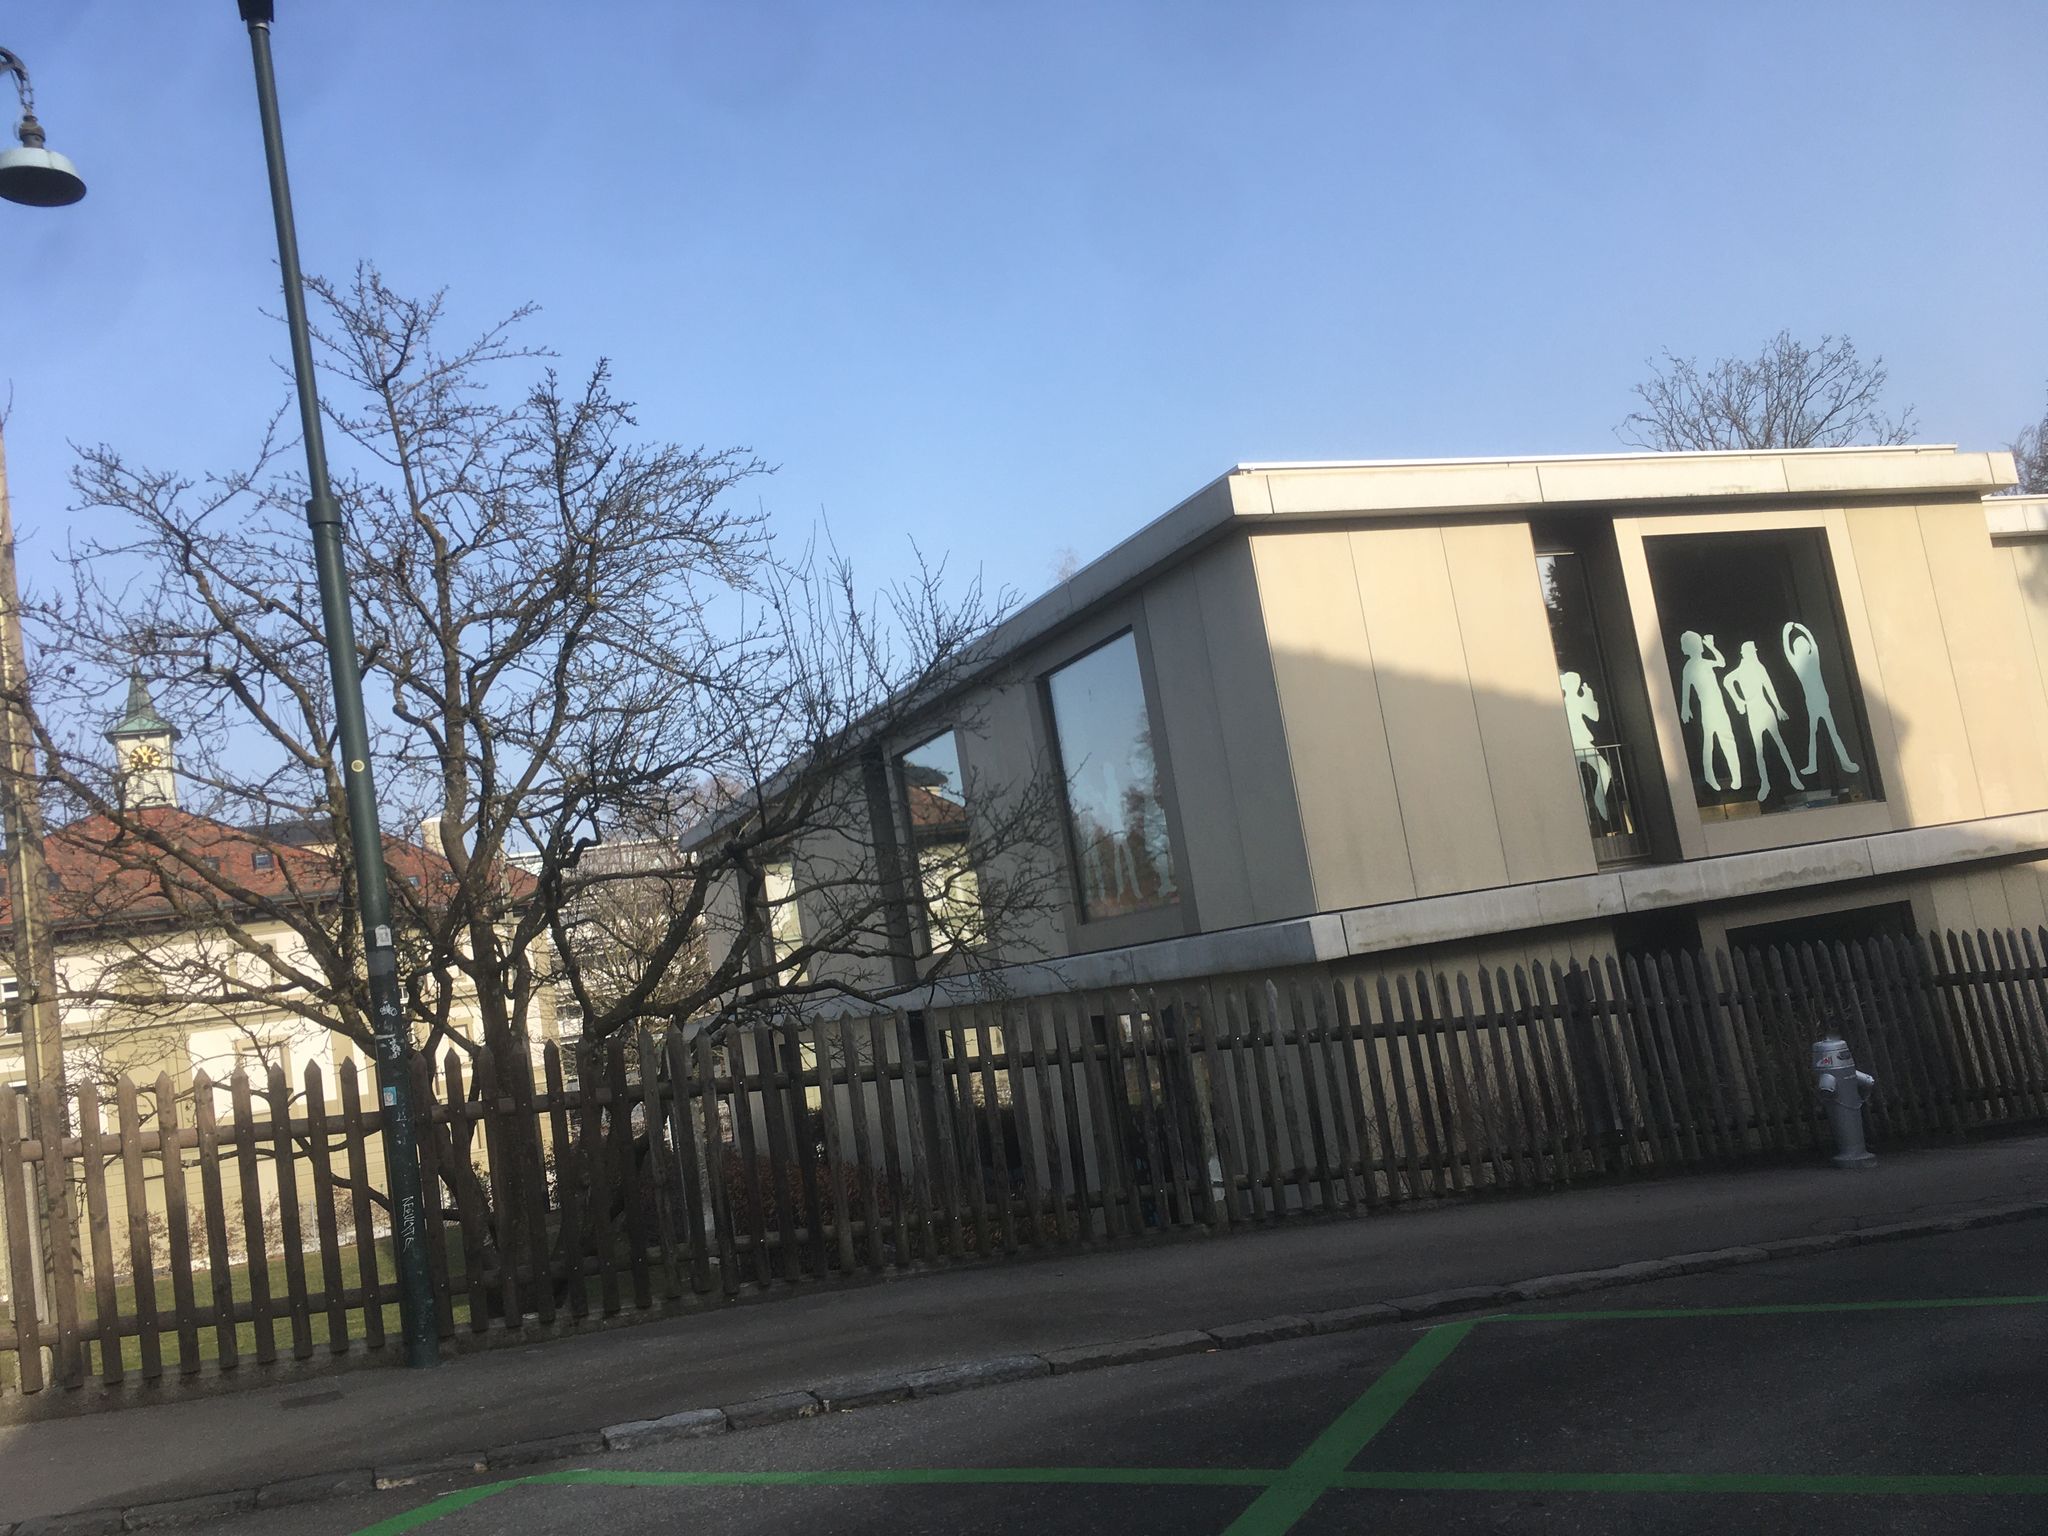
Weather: snowy
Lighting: day
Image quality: good
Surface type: walking surface
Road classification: steps, footway
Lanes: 1
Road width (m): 2
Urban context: urban centre
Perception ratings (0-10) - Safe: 5.88, Lively: 6.09, Beautiful: 7.89, Boring: 6.3, Depressing: 4.79, Wealthy: 8.74